Field crop: maize
Growth stage: 2
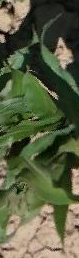
Species: maize